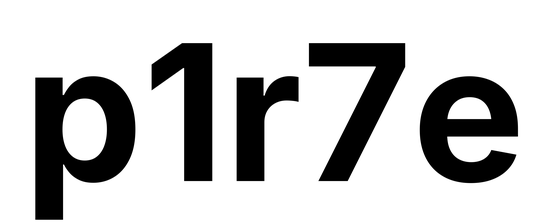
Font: Inter_Bold